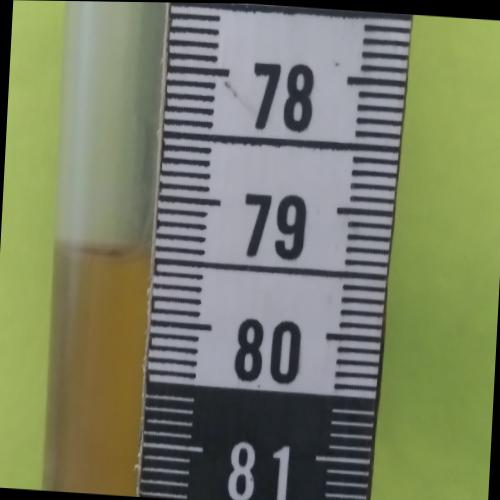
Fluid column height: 79.5 cm